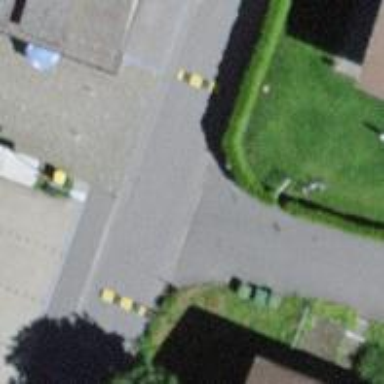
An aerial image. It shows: Pedestrian road with sett surface.